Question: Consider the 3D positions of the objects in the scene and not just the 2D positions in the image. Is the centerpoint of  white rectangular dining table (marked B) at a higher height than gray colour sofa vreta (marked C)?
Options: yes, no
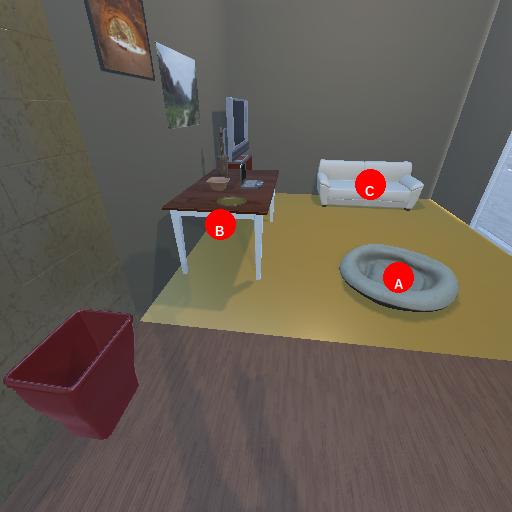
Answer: yes